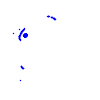
Particle: pion